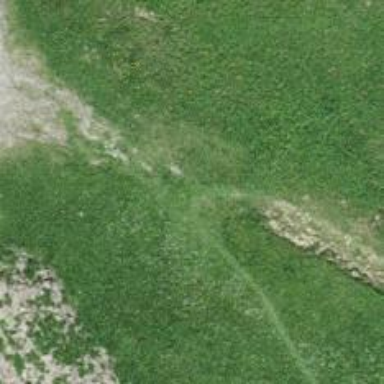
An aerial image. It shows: Unpaved footway.